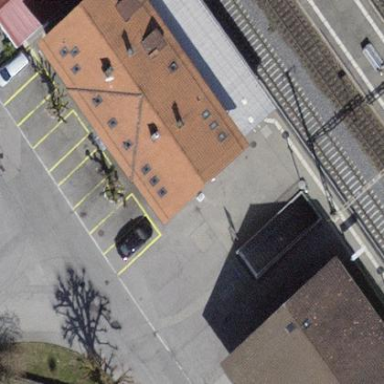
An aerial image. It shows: Transportation building.